Aerial crown-view tile of a tropical tree (Barro Colorado Island, Panama), acquired 20241112:
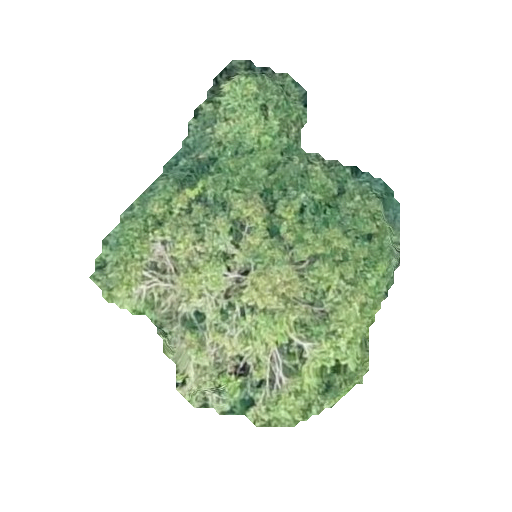
Species: Prioria copaifera
GBIF accepted scientific name: Prioria copaifera
Crown area: 108.546 m²